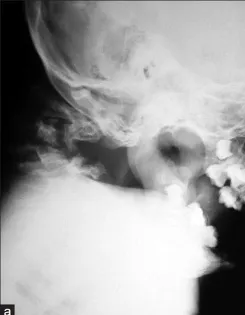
A 8-year-old boy presented with cervical kyphosis and inability to walk. Lateral radiograph of cervical spine (a) shows spondyloloptosis at C2/C3 with kyphotic angle between C2/4 of 120.
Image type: radiology (x_ray)